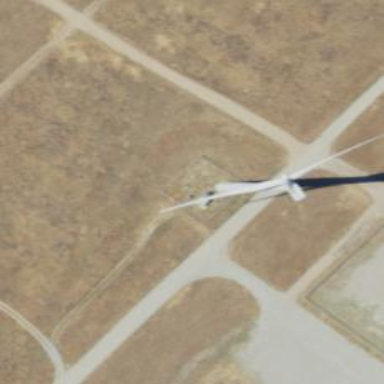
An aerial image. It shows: Wind generator in the form of horizontal axis wind turbine.